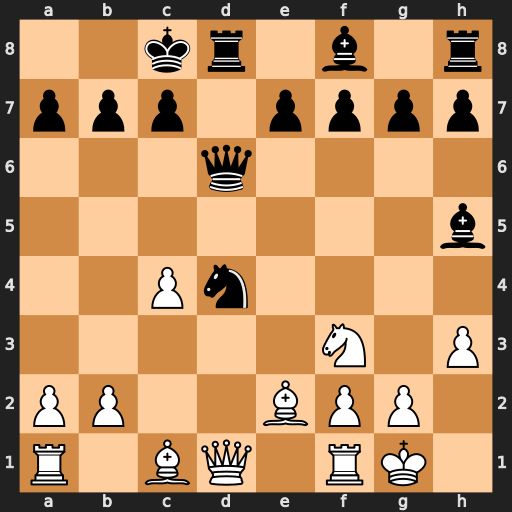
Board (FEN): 2kr1b1r/ppp1pppp/3q4/7b/2Pn4/5N1P/PP2BPP1/R1BQ1RK1
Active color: w
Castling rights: -
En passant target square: -
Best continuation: Qxd4 Qxd4 Nxd4 Bxe2 Nxe2